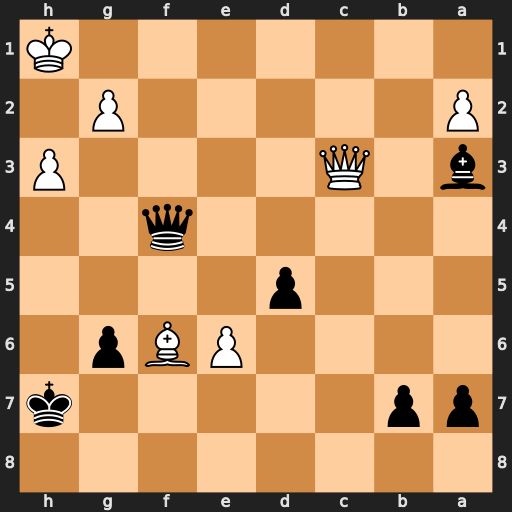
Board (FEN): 8/pp5k/4PBp1/3p4/5q2/b1Q4P/P5P1/7K
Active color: b
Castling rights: -
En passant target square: -
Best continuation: Qf1+ Kh2 Bd6+ Be5 Qf6 Kg1 Bxe5